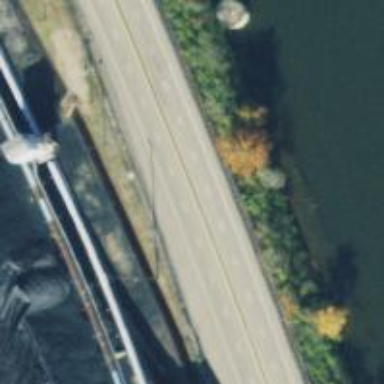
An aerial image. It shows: Trunk highway with expressway features.